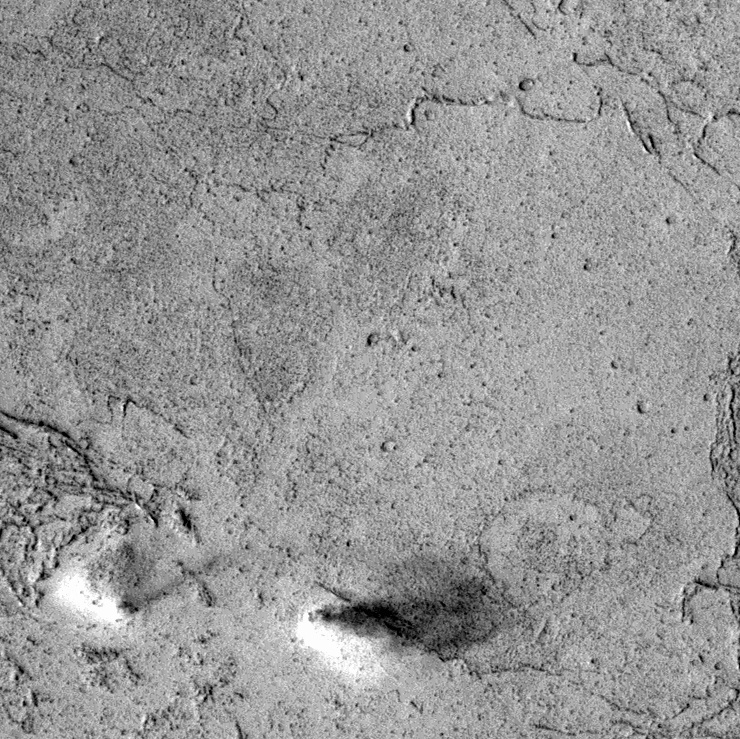
Label: dustdevil, dustdevil